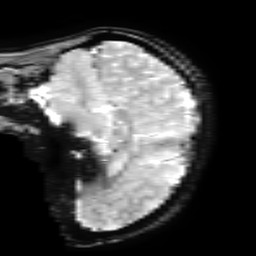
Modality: T2starw
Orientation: sagittal
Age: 22
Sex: female
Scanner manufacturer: ge
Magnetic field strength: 3 T
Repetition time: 0.65 s
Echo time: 0.02 s